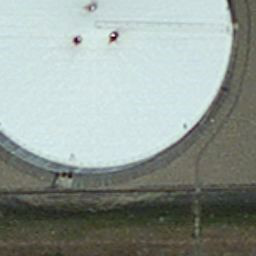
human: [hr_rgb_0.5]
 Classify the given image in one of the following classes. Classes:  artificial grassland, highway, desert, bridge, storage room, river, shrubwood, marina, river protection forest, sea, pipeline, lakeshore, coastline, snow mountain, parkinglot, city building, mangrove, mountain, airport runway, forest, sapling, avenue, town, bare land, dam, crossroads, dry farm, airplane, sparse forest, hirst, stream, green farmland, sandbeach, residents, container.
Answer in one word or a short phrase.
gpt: storage room